(1) Градиент функции координат $f(\vec{r})$, $\vec{\nabla}f(\vec{r})$, задается в компонентах $\vec{\nabla}f \equiv (\hat{x}\frac{\partial}{\partial x}+\hat{y}\frac{\partial}{\partial y}+\hat{z}\frac{\partial}{\partial z})f(\vec{r})$, где $\frac{\partial}{\partial x}f(\vec{r})$ обозначает частную производную $f(\vec{r})$ по $x$ при постоянных $y$ и $z$ . Здесь $\hat{x}$ — единичный вектор вдоль оси $x$, для других осей аналогично. (2) Интеграл: $$\int_{0}^{\infty}\,dt\,\frac{(a+pt)}{[(a+pt)^{2}+(b+qt)^{2}]^{3/2}}=\frac{1}{bp-aq}(\frac{b}{\sqrt{a^{2}+b^{2}}}-\frac{q}{\sqrt{p^{2}+q^{2}}}).$$ Мы будем изучать движение маленького магнитного диполя рядом с тонкой проводящей пленкой. В этой задаче под диполем и монополем мы будем понимать магнитный диполь и магнитный монополь соответственно. Диполь представляет собой сферический постоянный магнит с постоянной намагниченностью $\vec{M}$ (магнитный момент единицы объема вещества) и постоянной плотностью $\rho_{0}$. Его можно рассматривать как точечный при условии, что его радиус $R$ мал. Дипольное приближение хорошо описывает магнитное поле, создаваемое везде вне магнита. Также дипольное приближение хорошо описывает силу, действующую на диполь со стороны внешнего магнитного поля, если расстояние до источников поля много больше $R$. Точечный диполь можно рассматривать как пару монополей с отрицательным и положительным магнитными зарядами $-q_{\rm m}$ и $q_{\rm m}$ соответственно. Эта пара находится на бесконечно малом расстоянии друг от друга, но обладает конечным дипольным моментом $\vec{m}=q_{\rm m}\vec{\delta}_{\rm m}$. Здесь $\vec{\delta_{\rm m}}$ — вектор, направленный от южного монополя $(-q_{\rm m})$ к северному монополю $(+q_{\rm m})$. Магнитное поле $\vec{B}_{\rm mp}$ создаваемое монополем $q_{\rm m}$ задается законом, аналогичным закону Кулона $$\vec{B}_{\rm mp}=\frac{\mu_{0}q_{\rm m}}{4\pi r^{2}}\,\hat{r},$$ где $\vec{r}$ — радиус-вектор, направленный от монополя $q_{\rm m}$ к точке, в которой наблюдается поле, $\hat{r}$ — единичный вектор$\hat{r}=\vec{r}/r$, а $\mu_{0}$ — магнитная постоянная. Приложенное магнитное поле $\vec{B}'$ действует на монополь $q_{\rm m}$ с силой $\vec{F}=q_{\rm m}\vec{B}'$. Магнитное поле монополя можно получить из скалярного потенциала $\Phi$, оно задается формулой $\vec{B}=-\vec{\nabla}\Phi$. Скалярный потенциал $\Phi$ также называется магнитным потенциалом. Тонкая проводящая пленка имеет постоянную толщину $d$ в направлении $z$ (Рис. 1). Она расположена горизонтально и продолжается вдоль направлений $x$ и $y$ до бесконечности. Ее верхняя поверхность находится на расстоянии $h$ от точечного монополя или диполя. Мы будем рассматривать только случай $h\gg d$. Поэтому можно считать, что объемная плотность индукционного тока в пленке не зависит от $z$. Токами смещения можно пренебречь.  В задаче 3 части. В Части A система состоит из монополя и тонкой пленки, а в Частях B и C из движущегося диполя и тонкой пленки. Плоскость $z=0$ совпадает с верхней поверхностью тонкой пленки. Вектор $\vec{\rho}=x\hat{x}+y\hat{y}=\rho\hat{\rho}$ — радиус вектор точки в плоскости.
Часть A. Внезапное появление магнитного монополя: начальный отклик и последующая эволюция во времени отклика в тонкой пленке          (3.0 балла) Рассмотрим отклик тонкой проводящей пленки, когда в момент времени $t=0$ северный монополь $q_{\rm m}$ внезапно появляется в точке $\vec{r}_{\rm mp}=h\hat{z}\,\,\,(h>0)$, как показано на Рис. 1. В дальнейшем монополь остается неподвижным ($t>0$). Вам нужно будет найти начальное полное магнитное поле $\vec{B}(\vec{\rho},z)$ в областях $z\ge 0$ и $z\le -d$, и плотность индуцированного тока в тонкой пленке. Полное магнитное поле $\vec{B}=\vec{B}_{\rm mp}+\vec{B}'$, где магнитные поля $\vec{B}_{\rm mp}$ и $\vec{B}'$ создаются соответственно монополем и индуцированным током в пленке. Начальное поле $\vec{B}(\vec{\rho},z)$ существует в момент времени $t_{0}$, которое лежит в интервале $h/c\le t_{0}\ll\tau_{\rm c}$. Здесь $\tau_{\rm c}$ — характерное время, за которое меняется распределение тока в пленке, а $c$ — скорость света в вакууме. В этой задаче мы рассматриваем предел $h/c\rightarrow 0$ и считаем $t_{0}=0$. Вычисление начального магнитного поля $\vec{B}(\vec{\rho},z)$ (при $t_{0}=0$) упрощается, если ввести изображение монополя. Для $\vec{B}(\vec{\rho},z)$ в области $z\ge 0$, изображение монополя имеет магнитный заряд $q_{\rm m}$ и расположено в точке $z=-h$. С другой стороны, для $\vec{B}(\vec{\rho},z)$ в области $z\le -d$ , изображение магнитного монополя имеет заряд $-q_{\rm m}$ и расположено в точке $z=h$.
Получите начальное магнитное поле $\vec{B}(\vec{\rho},z)$ при $z\geq 0$ в момент времени $t_{0}=0$.
Получите начальное магнитное поле $\vec{B}(\vec{\rho},z)$ при $z\leq -d$ в момент времени $t_{0}=0$.
Найдите начальный магнитный поток $\Phi_{\rm B}$ через поверхности пленки, расположенные в $z=0$, и в $z=-d$.
Получите начальное распределение объемной плотности тока $\vec{j}(\vec{\rho})$ в тонкой проводящей пленке при $t_{0}=0$. При $t>0$, полное магнитное поле $\vec{B}$ по принципу суперпозиции становится равным $\vec{B}(\vec{\rho},z;t)=\vec{B}_{\rm mp}(\vec{\rho},z)+\vec{B}'(\vec{\rho},z;t)$, где $\vec{B}'(\vec{\rho},z;t)$ создается индукционным током в тонкой пленке. Вам нужно получить уравнение на $B_{z}'(\rho,z;t)$ рядом с поверхностью $z=0$ тонкой пленки. Зависимость $B_{z}'$ от времени покажет, что поле $\vec{B}'$ рядом с поверхностью $z\approx 0$ при $t>0$ можно получить, считая, что изображение монополя движется. Уравнение для $B_{z}'$ внутри тонкой пленки приведено ниже, $$\frac{\partial^{2}B_{z}'(\rho,z;t)}{\partial z^{2}}=\mu_{0}\sigma\frac{\partial B_{z}'(\rho,z;t)}{\partial t}.$$ Это уравнение было получено с помощью уравнений Максвелла для области внутри пленки, а также из закона Ома ($\vec{j}=\sigma \vec{E}$, где $\sigma$ — удельная проводимость), но без учета эффектов тока смещения. В левой части уравнения (2) мы пренебрегли членом $\frac{1}{\rho}\frac{\partial}{\partial\rho}(\rho\frac{\partial B_{z}'}{\partial\rho})$, с учетом условия $h\gg d$.
Получите из уравнения (2) уравнения для $B_{z}'(\rho,z;t)$ рядом с поверхностью $z\approx 0$. Такое уравнение содержит первые частные производные $B_{z}'(\rho,z;t)$ по $z$ и (отдельно) по $t$.
Найдите общий вид $B_{z}'(\rho,z;t) $ рядом с поверхностью $z\approx 0$ при $t>0$.
Часть B.  Магнитная сила, действующая на точечный диполь, движущийся с постоянной скоростью при постоянном h (4.0 балла) Идею движущегося изображения монополя, рассмотренная в для $B_{z}'$ в области $z\approx 0$ можно применить для вычисления поля $\vec{B}'$ во всей области $z\geq 0$. Это предположение годится при условии, что изменение тока в проводящей пленке достаточно медленное.  Монополь $q_{\rm m}$ (Рис. 2) движется с постоянной скоростью $v\hat{x}$, с $v\ll c,$ и на постоянной высоте, координата $z=h,$ движение происходило бесконечно долго до настоящего момента времени ($t=0$). Его координаты $(x,y)$ в данный момент времени — $(0,0)$. Будем рассматривать магнитный потенциал $\Phi_{+}$ создаваемый всеми изображениями монополя, создаваемыми этим движущимся монополем вдоль своей траектории. Разбив траекторию монополя $q_{\rm m}$ на дискретные шаги по времени (очень маленький шаг по времени обозначим $\tau$), заменим движение $q_{\rm m}$ перепрыгиваниями в начале каждого шага. Каждое перепрыгивание — это одновременное уничтожение монополя в одной точке и создание в другой точке. Положение созданного монополя совпадает с точкой на траектории в момент начала следующего шага по времени. Положение уничтожаемого монополя совпадает с точкой траектории в начале предыдущего шага по времени. Это достигается одновременным внезапным добавлением двух монополей: $q_{\rm m}$ и $-q_{\rm m}$ в точках траектории, отвечающих начальным моментам этого и предыдущего шагов по времени. Эти две точки расположены на расстоянии $\Delta x=v\tau$. На каждом шаге магнитные монополи создают изображения. Магнитное поле будет создаваться всеми изображениями, возникшими на предыдущих шагах.
Покажите, что ваше решение A6 для $B_{z}'(\rho,z\approx 0;t)$ соответствует тому, что изображение монополя движется со скоростью, направленной вниз. Найдите скорость движения изображения монополя $v_{0}$ через известные параметры из условия задачи.
Запишите координаты всех изображений монополей $(t=0)$ с зарядами $q_{\rm m}$ и $-q_{\rm m}$. Шаги по времени начинаются в моменты времени $t=-n\tau,$ где $n\geq 0$.
Найдите выражение в виде суммы для магнитного потенциала $\Phi_{+}(x,z)$ в момент времени $t=0$ , создаваемого всеми монополями-изображениями из . Вычислите $\Phi_{+}(x,z)$. . Вычислите $\Phi_{+}(x,z)$. . Вычислите $\Phi_{+}(x,z)$.  Рассмотрим движение точечного диполя, показанного на Рис. 3. Диполь с дипольным моментом $\vec{m}=m\hat{z}$, движется с постоянной скоростью $v\hat{x}$ , и на постоянной высоте ($z=h$) движение происходило до настоящего момета времени ($t=0$), в настоящий момент времени его координаты $(0,0)$. Точечный диполь можно представить как два смещенных друг относительно друга монополя, как было сказано во введении к задаче. Положением магнитного диполя считаем положение его северного монополя, считаем что магнитный момент $\vec{m}$ постоянен.
Найдите силу $\vec{F}$ действующую на точечный магнитный диполь со стороны проводящей пленки в момент времени $t=0$. В этой ниже для нахождения численных значений мы рассмотрим тонкую пленку из меди, такую что $\sigma=5.9\times 10^{7}\,\, {\rm Ом}^{-1}\cdot{\rm м}^{-1}$, $d=0.50 \,\,{\rm см}$, и $h=5.0 \,\,{\rm см}$.
Найдите значение $v_{0}$, скорость движения изображения диполя, как в A7. Известно, что глубина проникновения $\delta$ — расстояние, на которое электромагнитная волна может проникнуть вглубь проводника, зависит от циклической частоты $\omega$ волны. Эта зависимость дается формулой $$\delta = \sqrt{\frac{2}{\omega\mu_{0}\sigma}}.$$ В дальнейшем мы будем считать, что $\omega=v_{\rm L}/h$, где скорость $v_{\rm L}$ равна большей из скоростей $v$ и $v_{0}$.
Получите зависимость $v_{0}(v)$ и в режиме малых скоростей $v$, и в режиме больших скоростей.
Часть C.  Движение магнитного диполя в случае сверхпроводящей тонкой пленки (3.0 балла) Рассмотрение выше можно применить к случаю сверхпроводника первого рода, который полностью выталкивает из себя магнитное поле (эффект Мейсснера) во все моменты времени. Для этого нужно перейти к пределу бесконечной проводимости $\sigma\rightarrow \infty$. Здесь мы рассмотрим точечный магнитный диполь с дипольным моментом $\vec{m}=m\hat{x}$, массы $M_{0}$, расположенный в точке $(x,y,z)=(0,0,h)$. Рассмотрим вертикальное движение диполя под действием гравитационного поля с ускорением свободного падения $\vec{g}=-g\hat{z}$. Предположим, что при движении центра масс диполя его ориентация не меняется. Таким образом мы считаем, что магнитный момент остается постоянным в процессе движения. Также мы предполагаем, что движение происходит в вакууме и остаточное сопротивление воздуха учитывать не нужно.
Найдите критическую скорость $v=v_{\rm c}$ при которой два случая из переходят друг в друга. переходят друг в друга. переходят друг в друга. переходят друг в друга.
Найдите расстояние $h_{0}$ от диполя до сверхпроводящей пленки, на котором он находится в равновесии.
Найдите частоту колебаний диполя $\Omega$ относительно положения равновесия. Рассмотрим сферический постоянный магнит со следующими параметрами: радиус $R=1.0 \,\, {\rm мкм}$, плотность $\rho_0=7400\,\,{\rm кг}\cdot{\rm м}^{-3}$, $g=9.8\,\,{\rm м}\cdot{\rm с}^{-2}$, $\mu_{0}=4\pi\times 10^{-7}\,\,{\rm Тл}\cdot{\rm A}^{-1}\cdot{\rm м}$, намагниченность $|\vec{M}|=75\times 10^{-2}\,\,{\rm Тл}/\mu_{0}$.
Вычислите значение $h_{0}$.
Вычислите значение $\Omega$.
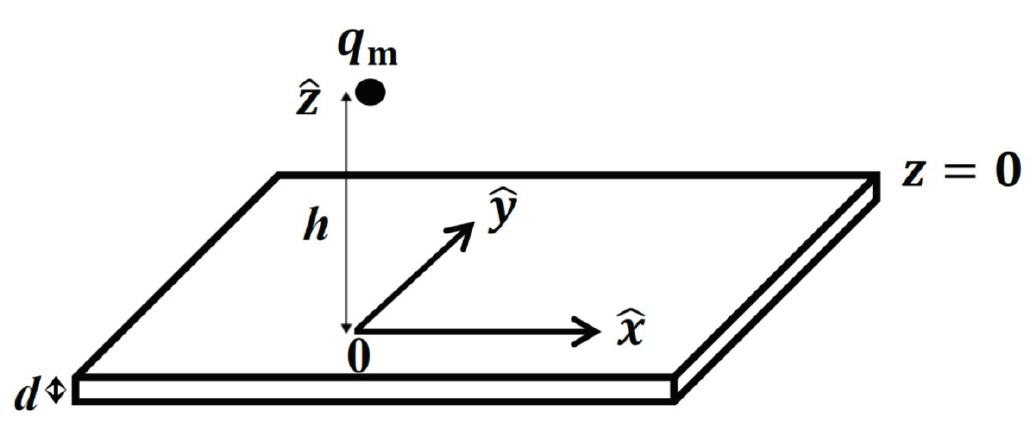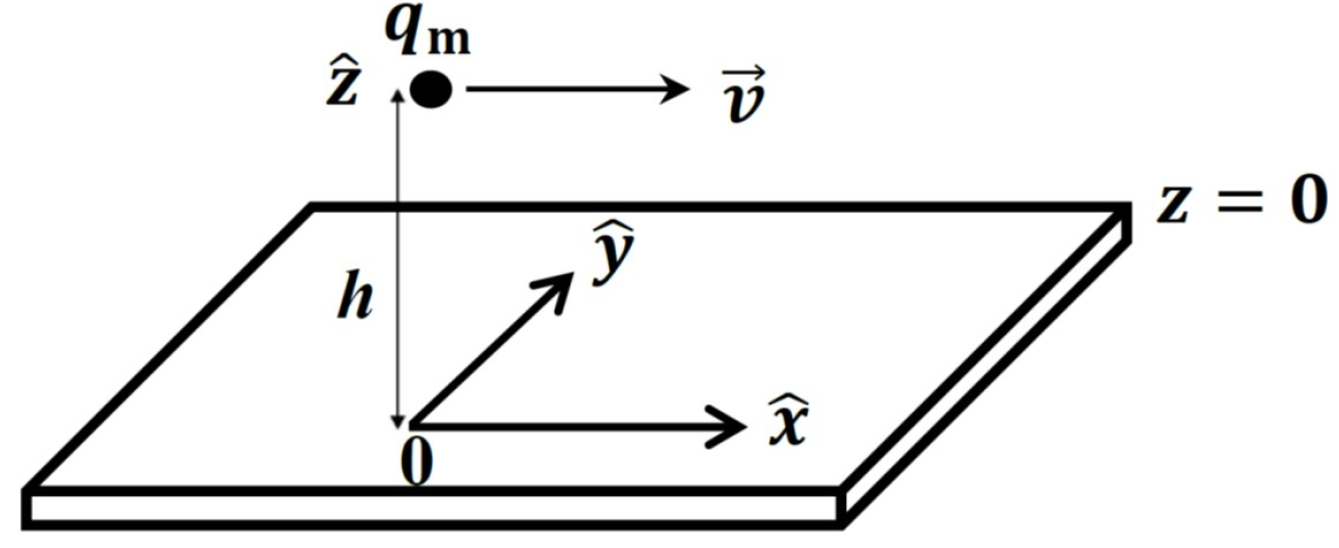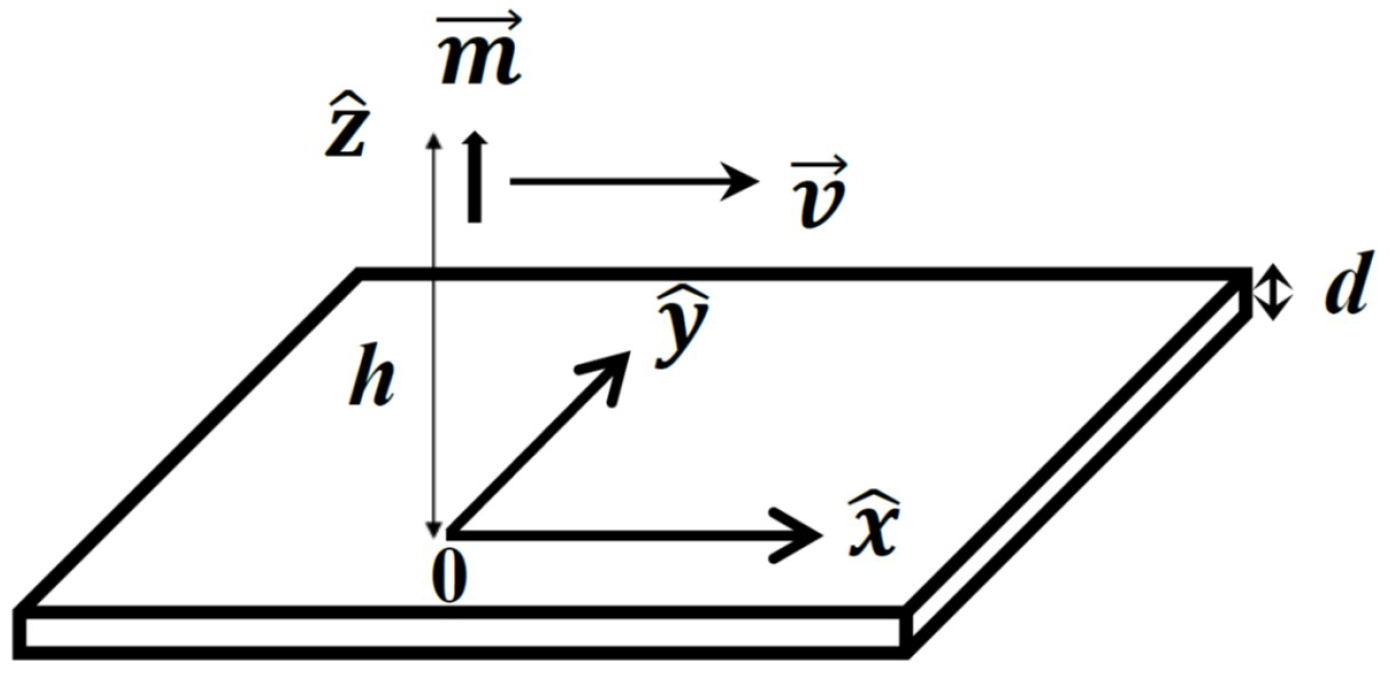
Получите начальное магнитное поле $\vec{B}(\vec{\rho},z)$ при $z\geq 0$ в момент времени $t_{0}=0$.

Получите начальное магнитное поле $\vec{B}(\vec{\rho},z)$ при $z\leq -d$ в момент времени $t_{0}=0$.

Найдите начальный магнитный поток $\Phi_{\rm B}$ через поверхности пленки, расположенные в $z=0$, и в $z=-d$.

Получите начальное распределение объемной плотности тока $\vec{j}(\vec{\rho})$ в тонкой проводящей пленке при $t_{0}=0$.

Получите из уравнения (2) уравнения для $B_{z}'(\rho,z;t)$ рядом с поверхностью $z\approx 0$. Такое уравнение содержит первые частные производные $B_{z}'(\rho,z;t)$ по $z$ и (отдельно) по $t$.

Найдите общий вид $B_{z}'(\rho,z;t) $ рядом с поверхностью $z\approx 0$ при $t>0$.

Покажите, что ваше решение A6 для $B_{z}'(\rho,z\approx 0;t)$ соответствует тому, что изображение монополя движется со скоростью, направленной вниз. Найдите скорость движения изображения монополя $v_{0}$ через известные параметры из условия задачи.

Запишите координаты всех изображений монополей $(t=0)$ с зарядами $q_{\rm m}$ и $-q_{\rm m}$. Шаги по времени начинаются в моменты времени $t=-n\tau,$ где $n\geq 0$.

Найдите выражение в виде суммы для магнитного потенциала $\Phi_{+}(x,z)$ в момент времени $t=0$ , создаваемого всеми монополями-изображениями из B.1 . Вычислите $\Phi_{+}(x,z)$.

Найдите силу $\vec{F}$ действующую на точечный магнитный диполь со стороны проводящей пленки в момент времени $t=0$.

Найдите значение $v_{0}$, скорость движения изображения диполя, как в A7.

Получите зависимость $v_{0}(v)$ и в режиме малых скоростей $v$, и в режиме больших скоростей.

Найдите критическую скорость $v=v_{\rm c}$ при которой два случая из B.5 переходят друг в друга.

Найдите расстояние $h_{0}$ от диполя до сверхпроводящей пленки, на котором он находится в равновесии.

Найдите частоту колебаний диполя $\Omega$ относительно положения равновесия.

Вычислите значение $h_{0}$.

Вычислите значение $\Omega$.
Темы:
T, Электромагнетизм, Магнитостатика, 2021, Азиатские, Метод изображений, Магнитный диполь, Магнитный монополь